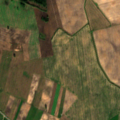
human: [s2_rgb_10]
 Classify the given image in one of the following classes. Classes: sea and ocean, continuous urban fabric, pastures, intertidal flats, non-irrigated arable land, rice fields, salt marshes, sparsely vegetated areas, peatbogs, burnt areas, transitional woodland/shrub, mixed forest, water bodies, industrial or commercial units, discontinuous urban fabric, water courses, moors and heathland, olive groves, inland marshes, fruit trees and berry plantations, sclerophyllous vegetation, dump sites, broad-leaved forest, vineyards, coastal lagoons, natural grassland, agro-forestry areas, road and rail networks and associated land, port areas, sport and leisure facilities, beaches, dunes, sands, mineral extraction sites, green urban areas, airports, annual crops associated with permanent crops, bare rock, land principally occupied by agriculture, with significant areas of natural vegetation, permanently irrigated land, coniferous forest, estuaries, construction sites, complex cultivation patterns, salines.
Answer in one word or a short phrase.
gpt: non-irrigated arable land, complex cultivation patterns